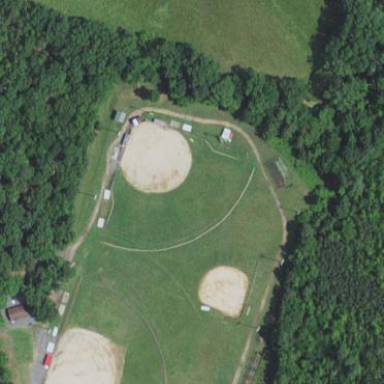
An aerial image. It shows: Baseball pitch for leisure land activities.